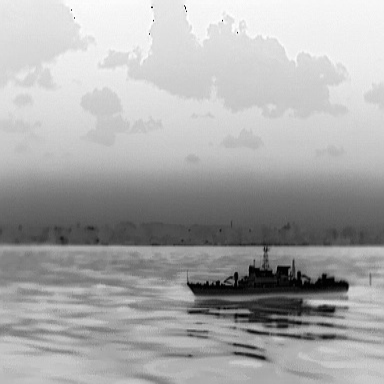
There is a warship in the infrared image.